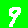
Digit: 9